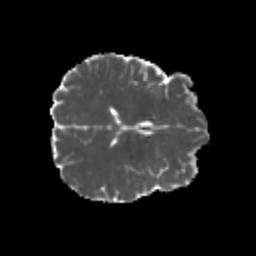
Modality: MD
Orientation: axial
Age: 24
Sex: male
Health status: healthy
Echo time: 0.074 s